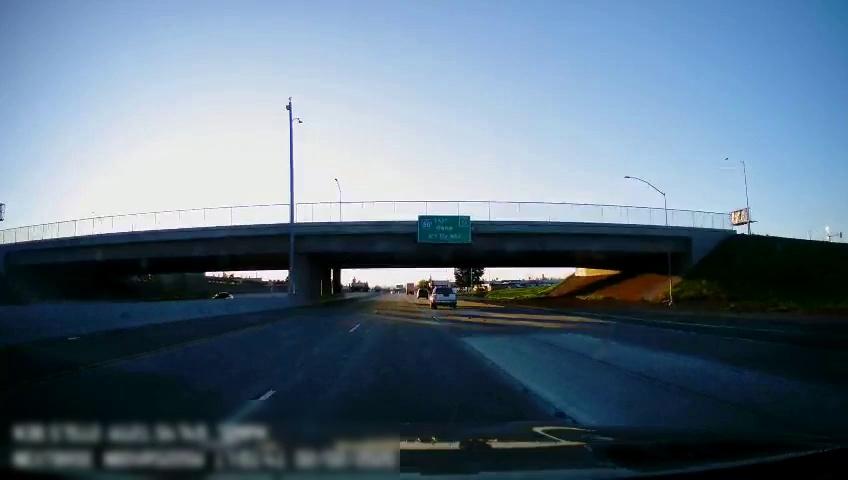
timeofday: Day
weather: Sunny
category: Drivable Space
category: Vehicles | Truck
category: Vehicles | Car
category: Vehicles | Car
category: Vehicles | Truck
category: Lanes | Current Lane
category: Lanes | Alternate Lane
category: Lanes | Alternate Lane
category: Lanes | Alternate Lane
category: Traffic | Signs